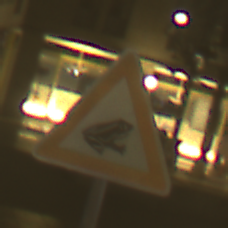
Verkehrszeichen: AmphibienwanderungLinks
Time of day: Night
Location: Outdoor (Urban)
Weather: Overcast
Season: NotSpecified
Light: Artificial